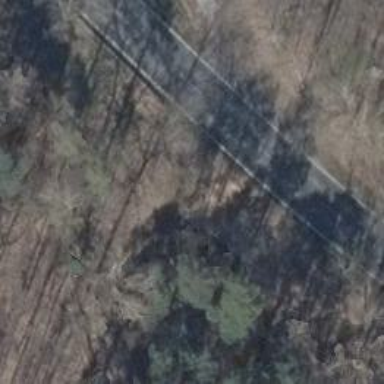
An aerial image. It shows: Secondary road with asphalt surface.